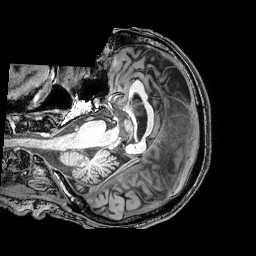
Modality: T1w
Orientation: axial
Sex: male
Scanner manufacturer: philips
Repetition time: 0.008108 s
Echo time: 0.00371 s